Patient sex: F
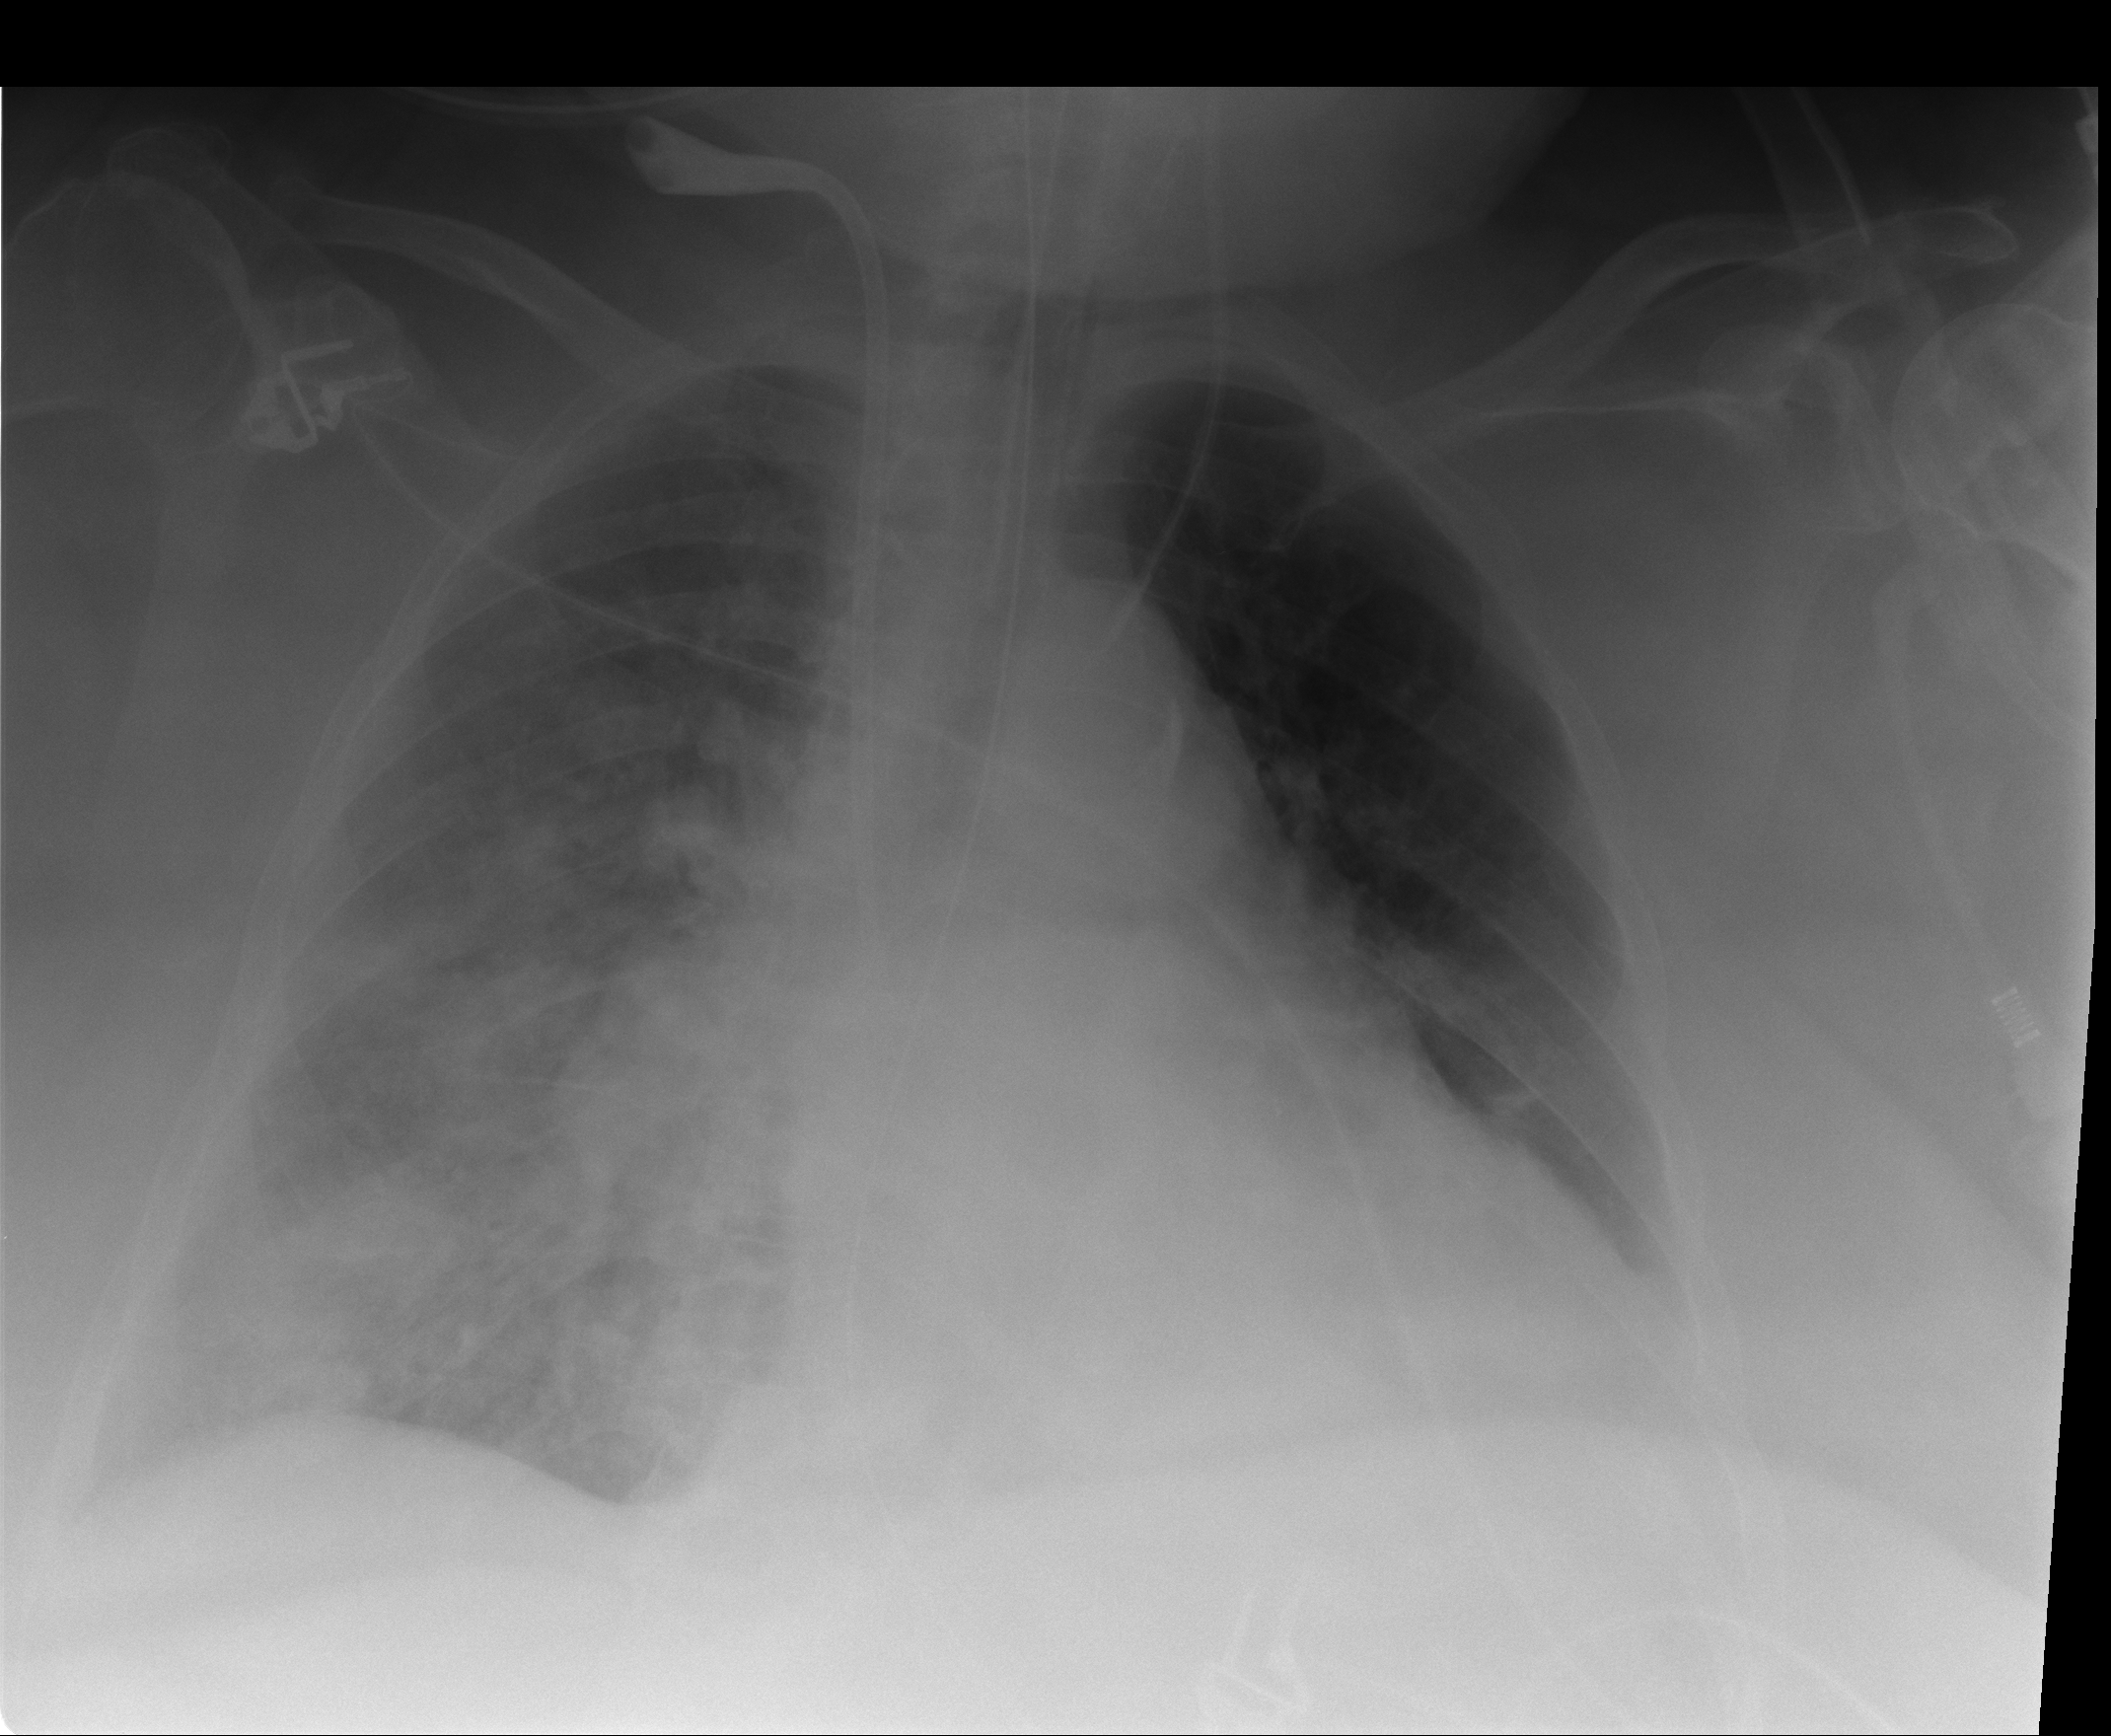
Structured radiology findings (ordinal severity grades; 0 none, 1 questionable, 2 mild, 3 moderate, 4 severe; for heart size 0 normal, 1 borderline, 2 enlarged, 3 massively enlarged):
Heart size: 1
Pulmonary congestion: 2
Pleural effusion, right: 2
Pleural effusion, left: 1
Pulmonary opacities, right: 3
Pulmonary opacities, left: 1
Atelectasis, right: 2
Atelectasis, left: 2